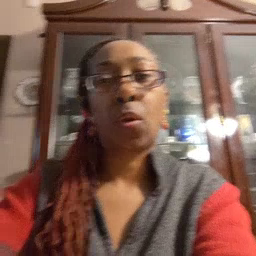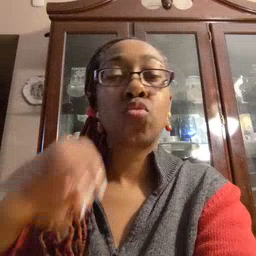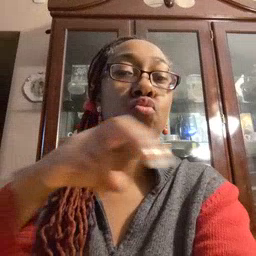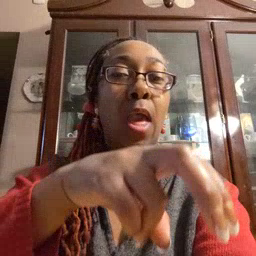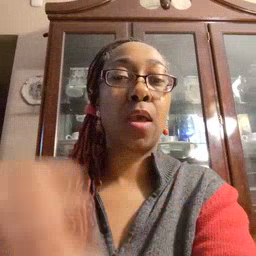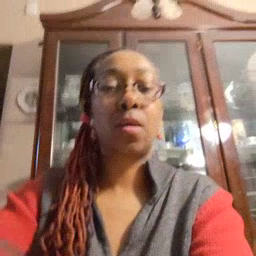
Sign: ride